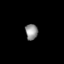
Tissue: skin
Cell type: Epithelial cells
Senescence score: 0.1138
Nuclear area (px): 189
Mean DAPI intensity: 146.762